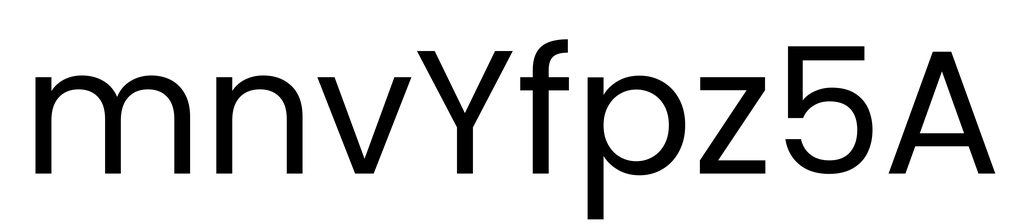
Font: Poppins-Regular